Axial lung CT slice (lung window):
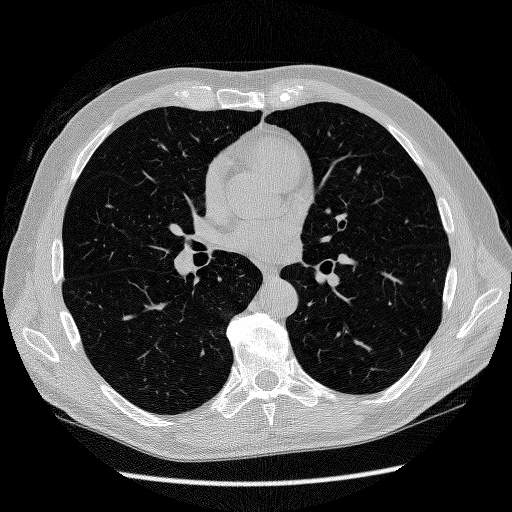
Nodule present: no